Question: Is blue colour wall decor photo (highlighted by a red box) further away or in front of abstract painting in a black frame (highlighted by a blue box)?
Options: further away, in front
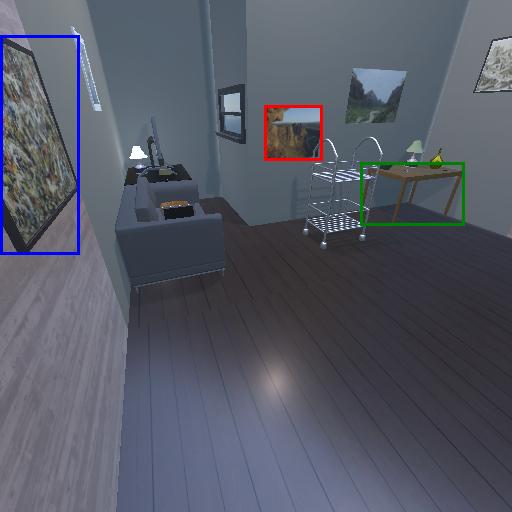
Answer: further away